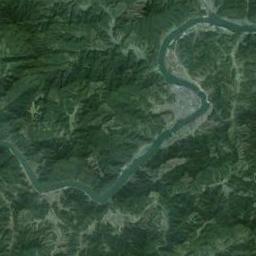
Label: river